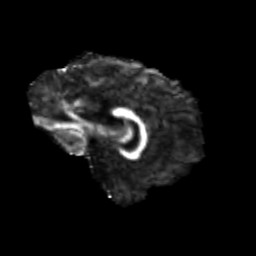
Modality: FA
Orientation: sagittal
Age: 24
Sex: female
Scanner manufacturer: siemens
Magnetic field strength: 3 T
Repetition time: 3.5 s
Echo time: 0.125 s